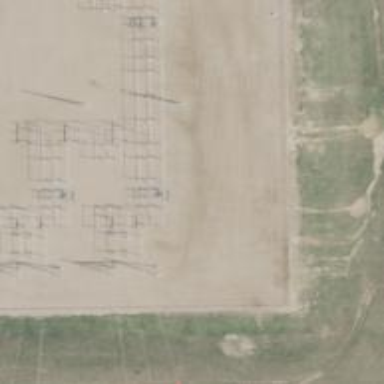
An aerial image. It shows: Switch used for power control.